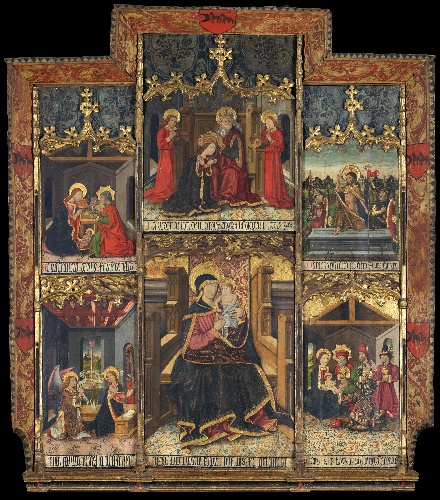
Title: Virgin and Child Enthroned with Scenes from the Life of the Virgin
Artist: Morata Master
Artist bio: Spanish, Aragonese, late 15th century
Object type: Painting, retable
Classification: Paintings
Medium: Tempera and gold on wood
Dimensions: Central panel, below, 52 x 34 5/8 in. (132.1 x 87.9 cm); central panel, above, 43 3/4 x 34 1/2 in. (111.1 x 87.6 cm); each side panel 84 1/2 x 22 3/4 in. (214.6 x 57.8 cm)
Department: European Paintings
Credit line: Bequest of George Blumenthal, 1941
Accession year: 1941
Repository: Metropolitan Museum of Art, New York, NY
Tags: Madonna and Child|Saints|Adoration of the Magi|Nativity|Resurrection|Coronation of the Virgin|Angels